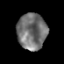
Tissue: prostate
Cell type: T cells
Senescence score: 0.2777
Nuclear area (px): 1042
Mean DAPI intensity: 113.643